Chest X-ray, AP view. Patient: 27 years old, sex M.
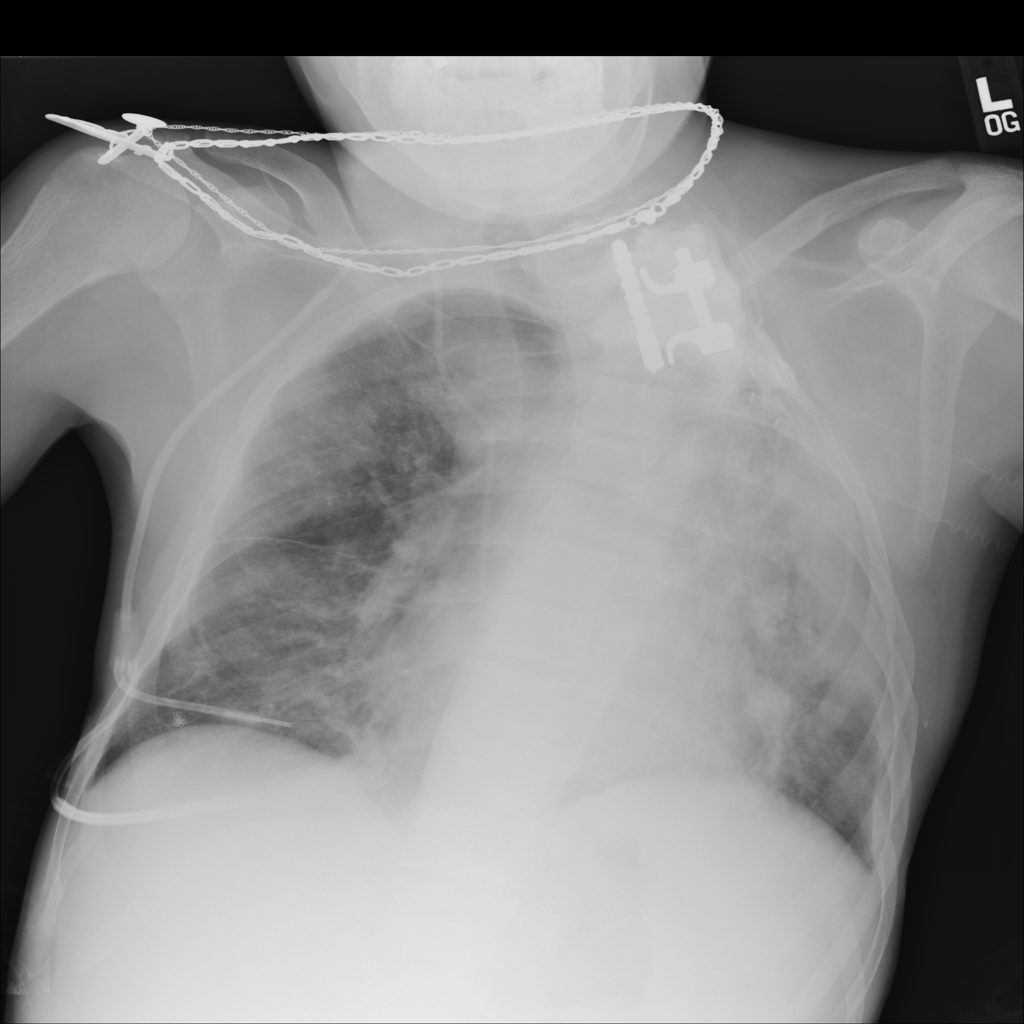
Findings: Infiltration